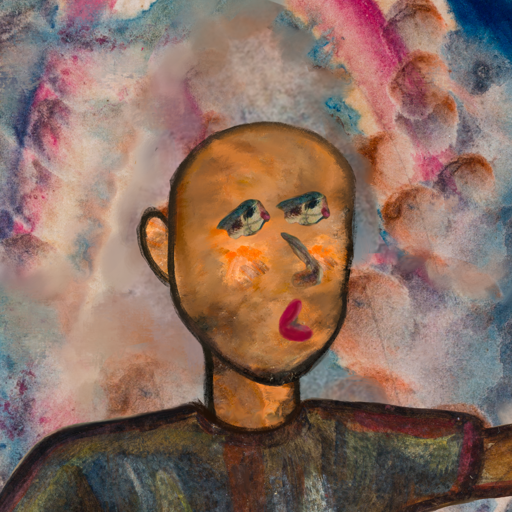
Background: Rupkatha, Head And Neck Side: Gypsy_Queen, Face Side: Pipe, Bust: Mosgoul, Hair Side: Blank, Head Accessory: Blank, Second Necklace: Blank, Necklace: Blank, Baby: Blank